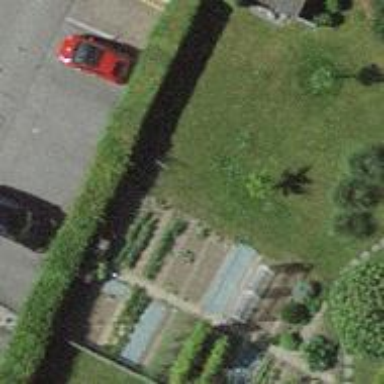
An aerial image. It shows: Garage building.